Question: I'm using using d3js (i new in javascript) for create organization chart, looking this example
<URL>, but i want to change level position of node. I'm looking for something like:

Any help would be much appreciated.
Thanks.
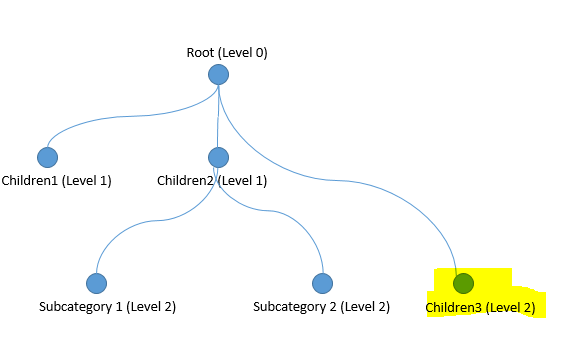
Answer: The <URL> is built around D3 tree layout, thus, every node's position is defined by its parent node.
'''
const tree = d3.layout.tree()
.size([height, width]);
const nodes = tree.nodes(root).reverse()
const links = tree.links(nodes);
'''
What you want to achieve contradicts the tree layout . In other words, you just need to build a layout of your own: calculate and positions for every node according to your guidelines.
When you have an array of nodes '[{x, y, ...}, {x, y, ...}, ...]' and array of links '[{source: node, target: node}, ...]' you can render them exactly like in the sample (the code below '// Update the nodes...' line)